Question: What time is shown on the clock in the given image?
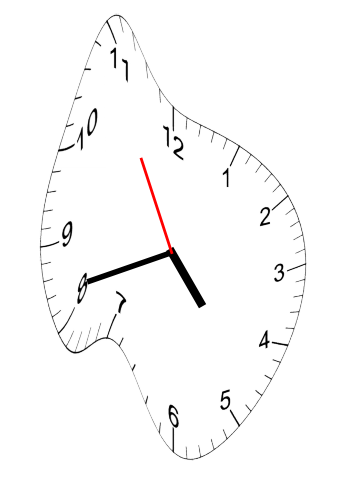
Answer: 04:41:55